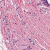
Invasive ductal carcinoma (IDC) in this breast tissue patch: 0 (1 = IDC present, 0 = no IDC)